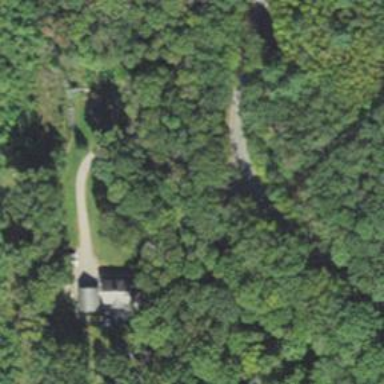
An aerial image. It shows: Residential driveway serving as service road.